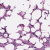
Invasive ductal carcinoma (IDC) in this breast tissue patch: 0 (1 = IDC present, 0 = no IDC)